Question:
In below code, i am trying to calculate the value of x1 and x2 sequentially using thread.. (In real case, x1 and x2 will be big calculations)
but waiting for both thread to calculate the value of respective variables using while loop is becoming costly for the processor.
Issue is, i want both threads to run parallel, but loop of both threads should be equally serialized (means should run once in one calling).
Hence, is there any way to remove these while loops and get the result serially. I am very confused for using semaphores and mutex, as x1 and x2 are independent
of each other? Please help. Thanks in advance.
'''
#include <stdio.h>
#include <pthread.h>
pthread_t pth1,pth2;
//Values to calculate
int x1 = 0, x2 = 0;
//Values for condition
int cond1 = 0,cond2 = 0;
void *threadfunc1(void *parm)
{
for (;;) {
// Is this while loop is very costly for the processor?
while(!cond1) {}
x1++;
cond1 = 0;
}
return NULL ;
}
void *threadfunc2(void *parm)
{
for (;;) {
// Is this while loop is very costly for the processor?
while(!cond2) {}
x2++;
cond2 = 0;
}
return NULL ;
}
int main () {
pthread_create(&pth1, NULL, threadfunc1, "foo");
pthread_create(&pth2, NULL, threadfunc2, "foo");
int loop = 0;
while (loop < 10) {
// iterated as a step
loop++;
printf("Initial : x1 = %d, x2 = %d
", x1, x2);
cond1 = 1;
cond2 = 1;
// Is this while loop is very costly for the processor?
while(cond1) {}
while(cond2) {}
printf("Final : x1 = %d, x2 = %d
", x1, x2);
}
pthread_cancel(pth1);
pthread_cancel(pth2);
return 1;
}
'''
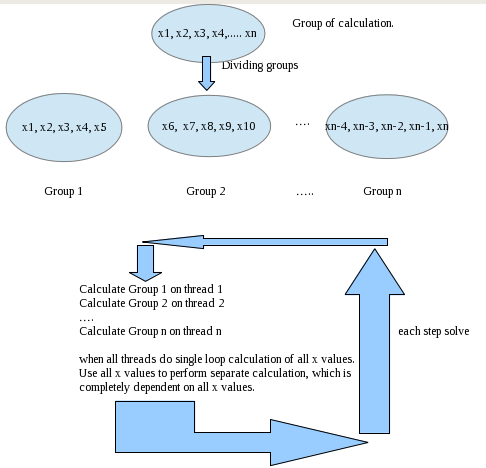
Answer: If you remove the while loops in threadfunc1 and threadfunc2, then the threads would return and not proceed. So, you most certainly need a way for the thread to remain alive till it completes its computation of the series (10, in this case).
Here is a sample code that shows trying to co-ordinate between the main thread and the two threads. With the pthread_cond_wait(), the wait moves from a simple "while" loop to the pthread_cond_wait().
'''
#include <stdio.h>
#include <pthread.h>
//Values to calculate
int x1 = 0, x2 = 0;
//Values for condition
int cond1 = 0, cond2 = 0;
static pthread_mutex_t m1 = PTHREAD_MUTEX_INITIALIZER;
static pthread_mutex_t m2 = PTHREAD_MUTEX_INITIALIZER;
static pthread_cond_t c = PTHREAD_COND_INITIALIZER;
void *threadfunc1(void *parm) {
int i = 0;
while (i < 10) {
printf(" Thread1 with x1 = %d
", x1);
pthread_mutex_lock(&m1);
if (cond1 == 0) {
pthread_cond_wait(&c, &m1);
}
x1++;
cond1 = 0;
pthread_mutex_unlock(&m1);
i++;
}
printf(" Thread1 returns with x1 = %d
", x1);
return NULL ;
}
void *threadfunc2(void *parm) {
int i = 0;
while (i < 10) {
printf(" Thread2 with x2 = %d
", x2);
pthread_mutex_lock(&m2);
if (cond2 == 0) {
pthread_cond_wait(&c, &m2);
}
x2++;
cond2 = 0;
pthread_mutex_unlock(&m2);
i++;
}
printf(" Thread2 returns with x2 = %d
", x2);
return NULL ;
}
int main () {
pthread_t pth1, pth2;
pthread_create(&pth1, NULL, threadfunc1, "foo");
pthread_create(&pth2, NULL, threadfunc2, "foo");
int retVal;
int loop = 0;
while (loop <= 10) {
loop++;
cond1 = 1;
pthread_cond_signal(&c);
cond2 = 1;
pthread_cond_signal(&c);
printf("Loop [%d]: x1 = %d, x2 = %d
", loop, x1, x2);
}
retVal = pthread_join(pth1, NULL);
retVal = pthread_join(pth2, NULL);
printf("Final : x1 = %d, x2 = %d
", x1, x2);
return 0;
}
'''